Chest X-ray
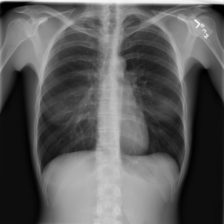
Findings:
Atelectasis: negative
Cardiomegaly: negative
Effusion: negative
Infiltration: negative
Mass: negative
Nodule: negative
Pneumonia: negative
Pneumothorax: negative
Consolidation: negative
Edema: negative
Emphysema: negative
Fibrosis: negative
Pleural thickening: negative
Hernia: negative